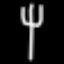
Label: fork